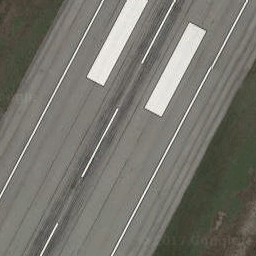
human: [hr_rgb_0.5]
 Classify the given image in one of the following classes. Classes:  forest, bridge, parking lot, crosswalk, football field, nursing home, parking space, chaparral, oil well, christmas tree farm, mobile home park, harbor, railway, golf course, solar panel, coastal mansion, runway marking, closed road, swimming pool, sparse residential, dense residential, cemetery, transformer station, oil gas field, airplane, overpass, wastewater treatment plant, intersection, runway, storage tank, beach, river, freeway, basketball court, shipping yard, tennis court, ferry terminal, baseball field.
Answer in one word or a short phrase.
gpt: runway